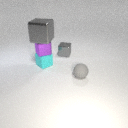
small cyan rubber cube behind small gray rubber sphere